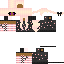
A female human skin with pale skin, wearing blonde long hair dressed in a blue suit and black skirt, featuring a closed mouth.